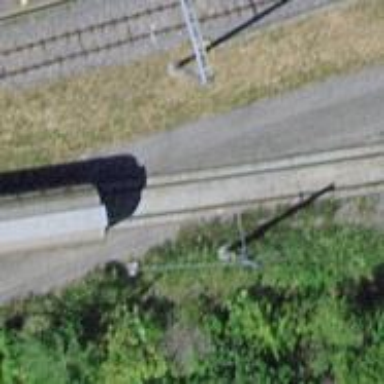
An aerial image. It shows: Level crossing along the railway.